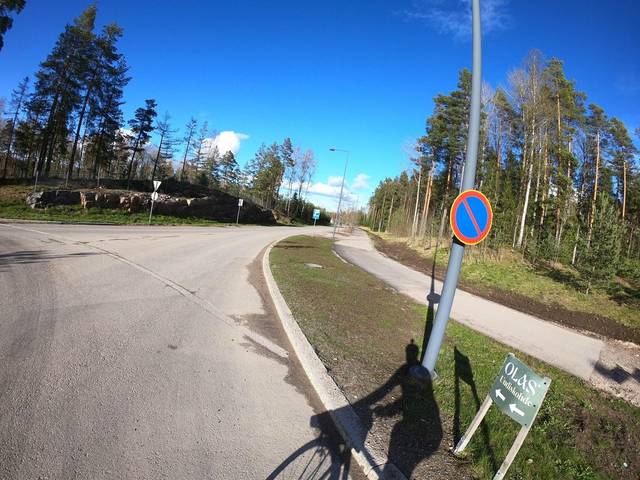
Region: Finland
Coordinates: 60.148, 24.583